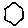
Label: hexagon